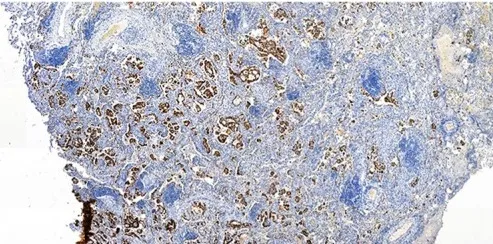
Histological evaluation of the patent's tumor. (B) Immunohistochemical staining for TTF-1 (SPT24).
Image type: pathology (immunostaining)